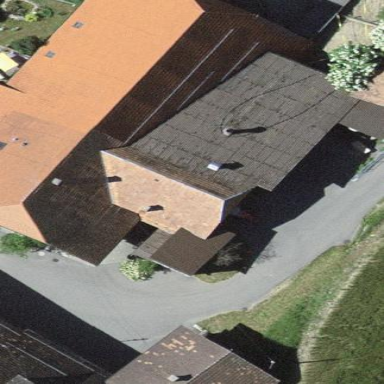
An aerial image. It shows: Farm building.